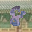
Label: 8